Question: I would like to make a listview (detailed) with many similar items in it. To be more readable I would like it to have every listview.items.count % 2 == 0 row as backolor.lightgray.
I have made a listviewColumnSorter as described in this site:
<URL>
After some modification, so that the data looks "similar" to the one I need to use, my code is following:
'''
public partial class Form1 : Form
{
private ListViewColumnSorter lvwColumnSorter;
public Form1()
{
InitializeComponent();
lvwColumnSorter = new ListViewColumnSorter();
this.listView1.ListViewItemSorter = lvwColumnSorter;
}
private void Form1_Load(object sender, EventArgs e)
{
ColumnHeader columnheader; // Used for creating column headers.
ListViewItem listviewitem; // Used for creating listview items.
// Ensure that the view is set to show details.
listView1.View = View.Details;
for (int i = 0; i < 10; i++)
{
listviewitem = new ListViewItem("item" + i.ToString());
if (listView1.Items.Count % 2 == 0)
{
listviewitem.BackColor = Color.LightGray;
listviewitem.SubItems.Add("xxx");
}
else
listviewitem.SubItems.Add("yyy");
this.listView1.Items.Add(listviewitem);
}
// Create some column headers for the data.
columnheader = new ColumnHeader();
columnheader.Text = "First Name";
this.listView1.Columns.Add(columnheader);
columnheader = new ColumnHeader();
columnheader.Text = "Last Name";
this.listView1.Columns.Add(columnheader);
// Loop through and size each column header to fit the column header text.
foreach (ColumnHeader ch in this.listView1.Columns)
{
ch.Width = -2;
}
}
private void listView1_ColumnClick(object sender, ColumnClickEventArgs e)
{
// Determine if clicked column is already the column that is being sorted.
if (e.Column == lvwColumnSorter.SortColumn)
{
// Reverse the current sort direction for this column.
if (lvwColumnSorter.Order == SortOrder.Ascending)
{
lvwColumnSorter.Order = SortOrder.Descending;
}
else
{
lvwColumnSorter.Order = SortOrder.Ascending;
}
}
else
{
// Set the column number that is to be sorted; default to ascending.
lvwColumnSorter.SortColumn = e.Column;
lvwColumnSorter.Order = SortOrder.Ascending;
}
// Perform the sort with these new sort options.
this.listView1.Sort();
}
}
'''
(+ the ListViewColumnsSorter class from msdn site.)
If you sort for the second column (Last name), you will see, that all xxx columns are grey and yyy are white, and as colors are seem to be bound to data, my original idea of having every second column grey, is now ruined.
Can I somehow keep the sorting function, and having always every second row grey, independent from the data?
pic:

So to be perfectly clear, after sorting in any column, I would like to keep every second row Lightgrey. How to achieve this?
(.net 4)
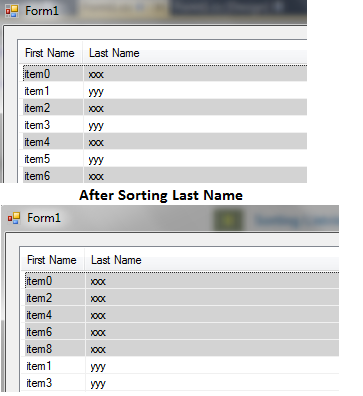
Answer: This is soooo typical. I googled and tried 2 hours before posting this, and found the answer 10 minutes later...
<URL>
Simply add
'''
recolorListItems(listView1);
'''
to the end of the listview1_columnClick function. where:
'''
private static void recolorListItems(ListView lv)
{
for (int ix = 0; ix < lv.Items.Count; ++ix)
{
var item = lv.Items[ix];
item.BackColor = (ix % 2 == 0) ? Color.LightGray : Color.White;
}
}
'''
Sorry for these extra posts